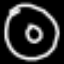
Label: donut